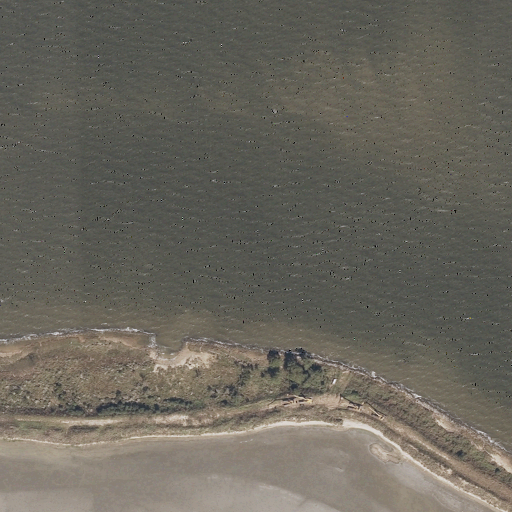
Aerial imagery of island in Alabama named Gaillard Island containing open water, herbaceous wetlands, and barren land